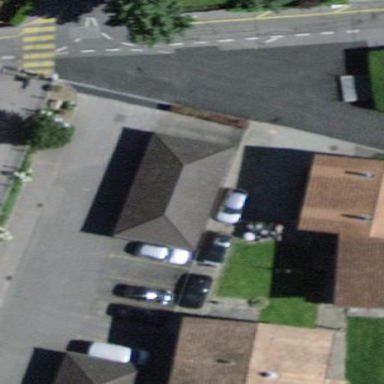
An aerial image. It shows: Garage building.